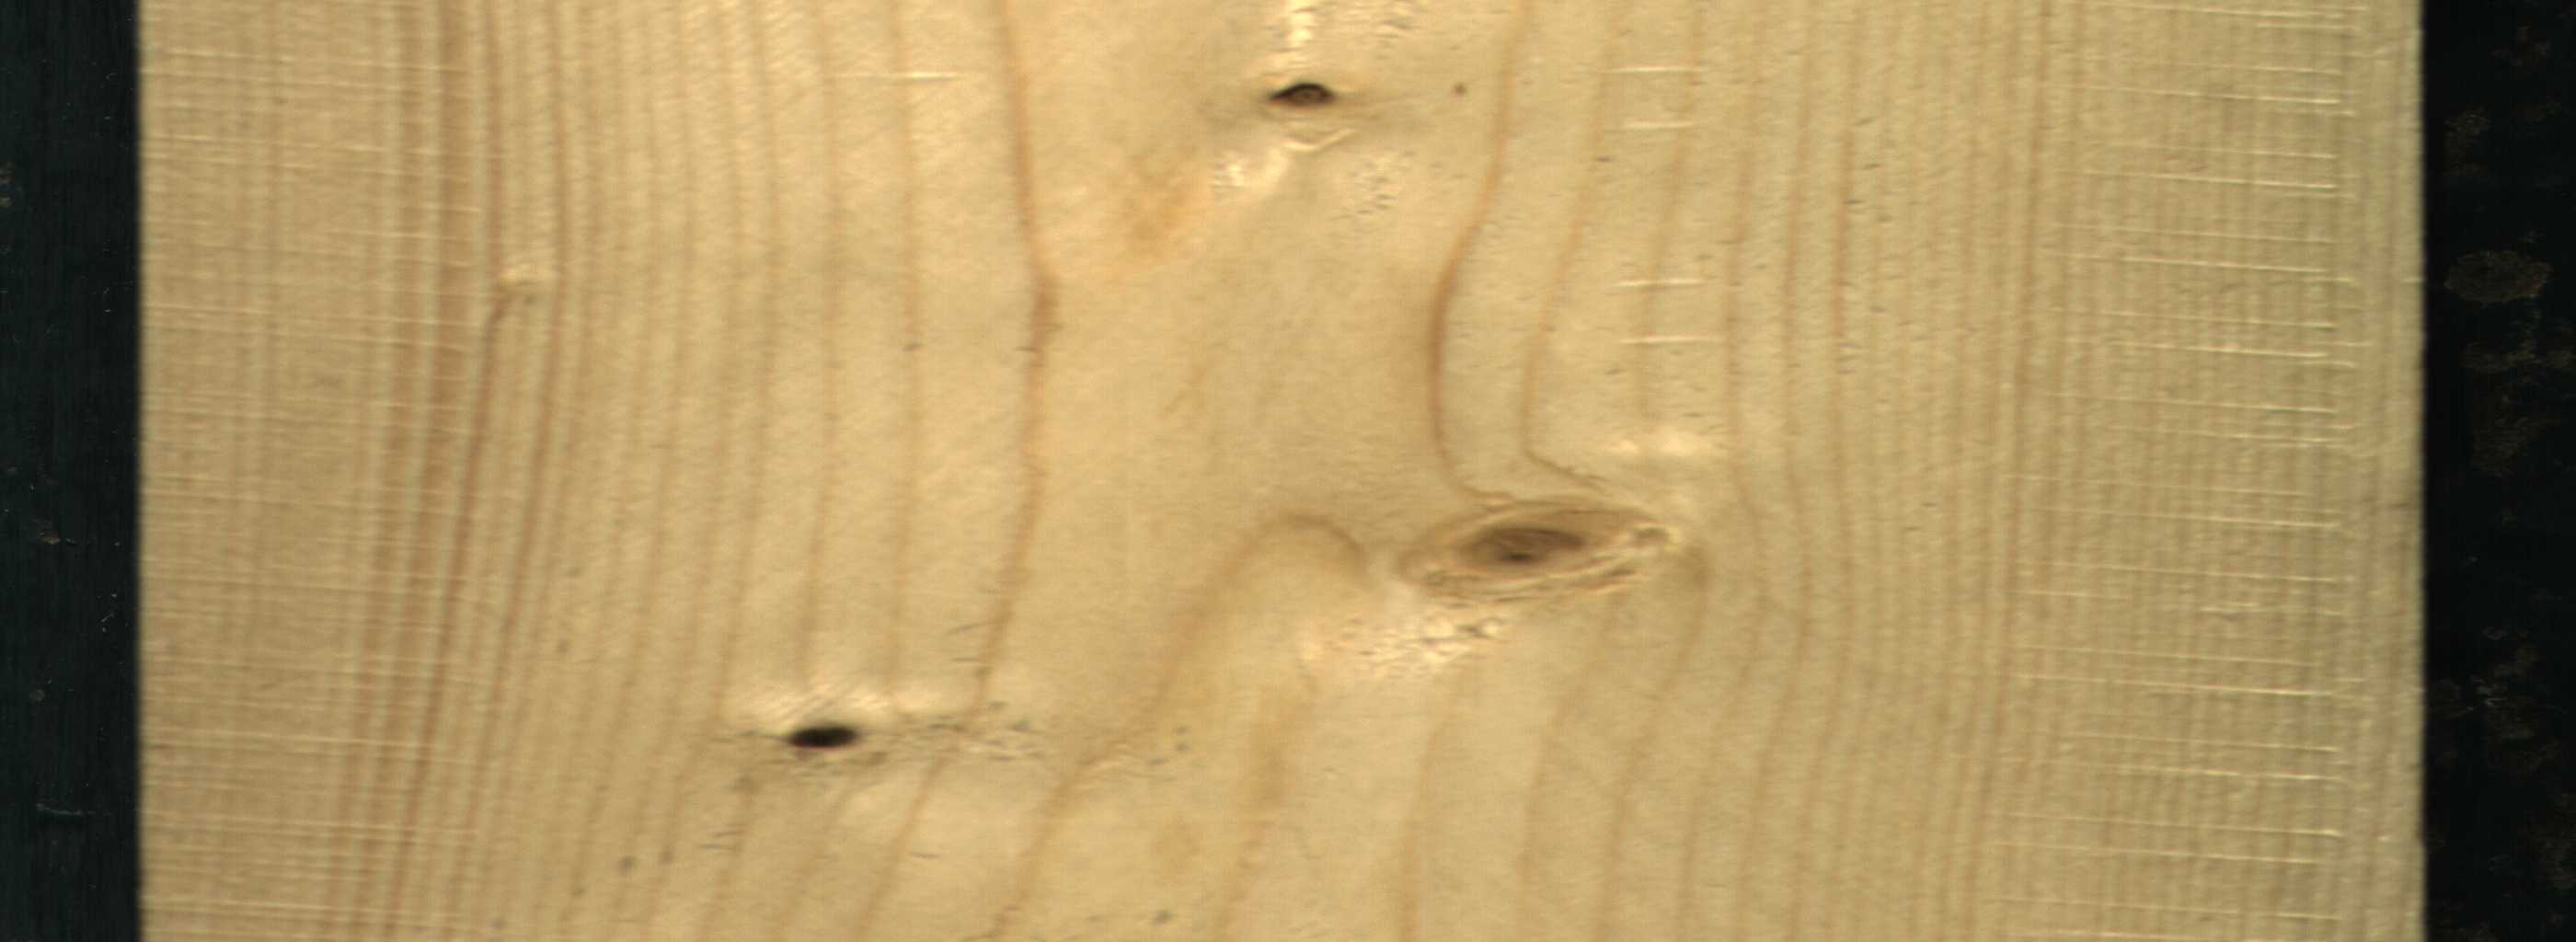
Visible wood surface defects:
Dead_Knot
Dead_Knot
Live_Knot